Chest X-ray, AP view. Patient: 41 years old, sex F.
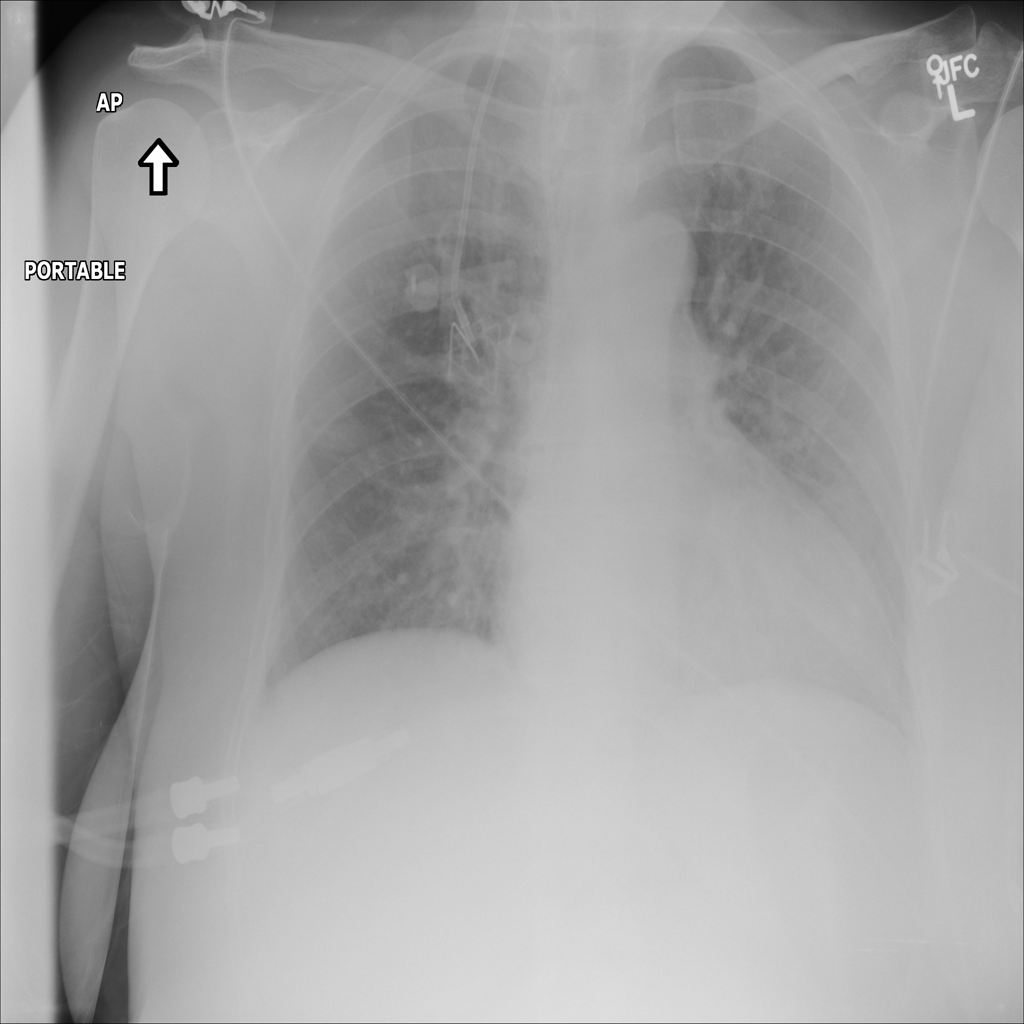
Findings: No Finding